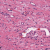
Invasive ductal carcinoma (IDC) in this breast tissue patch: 1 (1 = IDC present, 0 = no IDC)